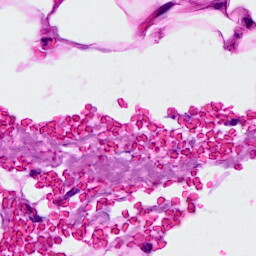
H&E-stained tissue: Breast